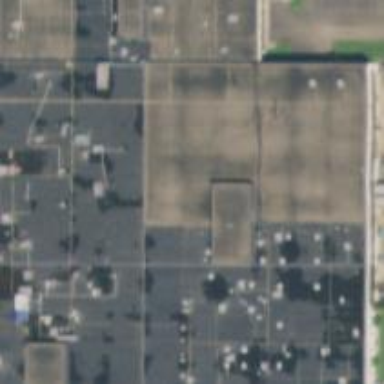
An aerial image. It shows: Building.